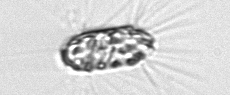
Label: Corethron_hystrix